Question: I'm trying to <URL>, and running into a bit of a wall.
Here's the sample T-SQL I'm trying to get to work:
'''
declare @optionalFields table (ParentId int, Name nvarchar(50), Value nvarchar(50));
insert into @optionalFields values (1, 'Field1', 'Foo');
insert into @optionalFields values (1, 'Field2', 'Bar');
insert into @optionalFields values (1, 'Field3', '42');
insert into @optionalFields values (2, 'Field1', 'Bar');
insert into @optionalFields values (2, 'Field2', 'Foo');
insert into @optionalFields values (2, 'Field3', '24');
declare @data table (Id int, Name nvarchar(50));
insert into @data values (1, 'Test record 1');
insert into @data values (2, 'Test record 2');
declare @joined table (Id int, Name nvarchar(50), OptionalFieldName nvarchar(50), OptionalFieldValue nvarchar(50));
insert into @joined
select
data.Id
,data.Name
,opt.Name
,opt.Value
from @data data
inner join @optionalFields opt on data.Id = opt.ParentId
declare @cols as nvarchar(max) =
stuff((select distinct ',' + quotename(OptionalFieldName) from @joined for xml path(''), type).value('.', 'nvarchar(max)'), 1, 1, '');
select * into #tmp from @joined
-- just to see that it's returning the expected values (it does)
select
Id
,Name
,OptionalFieldName
,OptionalFieldValue
,row_number() over (partition by Id order by Id) RN
from #tmp -- this is the FROM clause in the below dynamic-sql query
declare @query as nvarchar(max) = '
select Id, Name, ' + @cols + '
from (select Id, Name, OptionalFieldName, OptionalFieldValue, row_number() over (partition by Id order by Id) RN from #tmp) src
pivot (max(OptionalFieldName) for RN in (' + @cols + ')) pvt';
execute(@query);
drop table #tmp;
'''
SSMS is giving me 2 errors:
> - -
The "debug" select statement is returning this:

The article (link above) seemed very promising, however I can't seem to be able to get it to work. What am I doing wrong? Or is this article outright wrong and what I'm trying to do is impossble?
I've seen a number of similar SO questions, but either they involved all-numeric fields that could "just work" with aggregation, or they involved known columns that could be implemented as simple joins - I don't know what 'OptionalFieldName' values I'm going to be selecting, and the 'OptionalFieldValue' values are strings that simply can't be aggregated, at least AFAIK.
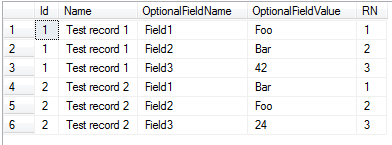
Answer: I'm a bit confused on why you are trying to trick this using 'row_number()'. Even though you have string values, you can still aggregate it - you just need to use 'max' or 'min' to get the result.
I'd always recommend trying to write your query with hard-coded values first, especially when using PIVOT before even attempting to use dynamic SQL. I'm unsure why you can't just write the query this way:
'''
select Id, Name, Field1, Field2, Field3
from
(
select
Id
,Name
,OptionalFieldName
,OptionalFieldValue
from #tmp
) d
pivot
(
max(OptionalFieldValue)
for OptionalFieldName in (Field1, Field2, Field3)
) piv;
'''
<URL>.
Then if you really need dynamic SQL, you would just write it:
'''
declare @optionalFields table (ParentId int, Name nvarchar(50), Value nvarchar(50));
insert into @optionalFields values (1, 'Field1', 'Foo');
insert into @optionalFields values (1, 'Field2', 'Bar');
insert into @optionalFields values (1, 'Field3', '42');
insert into @optionalFields values (2, 'Field1', 'Bar');
insert into @optionalFields values (2, 'Field2', 'Foo');
insert into @optionalFields values (2, 'Field3', '24');
declare @data table (Id int, Name nvarchar(50));
insert into @data values (1, 'Test record 1');
insert into @data values (2, 'Test record 2');
declare @joined table (Id int, Name nvarchar(50), OptionalFieldName nvarchar(50), OptionalFieldValue nvarchar(50));
insert into @joined
select
data.Id
,data.Name
,opt.Name
,opt.Value
from @data data
inner join @optionalFields opt on data.Id = opt.ParentId
declare @cols as nvarchar(max);
set @cols = stuff((select distinct ',' + quotename(OptionalFieldName)
from @joined
for xml path(''), type).value('.', 'nvarchar(max)'), 1, 1, '');
select * into #tmp from @joined
DECLARE @query AS NVARCHAR(MAX)
set @query = 'SELECT Id, Name,' + @cols + '
from
(
select Id
,Name
,OptionalFieldName
,OptionalFieldValue
from #tmp
) x
pivot
(
max(OptionalFieldValue)
for OptionalFieldName in (' + @cols + ')
) p '
execute(@query);
'''
<URL>. Both versions appear to give the result that you have requested.